Question: I was wondering whether this "effect" is a known problem or it happens only to me:
<URL>
As you can see the blank space looks like a small gray dot. I'd really like to remove that, but after trying multiple things including changing colors, fonts etc., I didnt find any solution.
When there is no space (see 'h4' in my example above) there is no "dot".
I also made a picture in case you dont see the "gray dot" in the above example:

Edit: So it seems the problem is related to Firefox on Windows 7 (probably other versions too).
Edit 2: It is most probably a hardware-related problem, because it seems to only happen on computers with an ATI graphic card. I will keep you updated and so long mark BoltClock's answer.
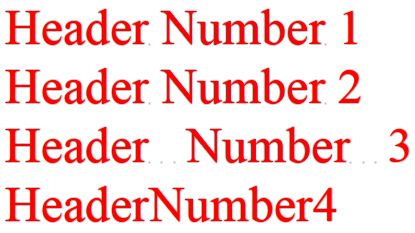
Answer: Confirmed on Firefox 8 on Windows 7. Doesn't affect Firefox 8 on my Mac, nor can I reproduce it on earlier versions of Firefox...
Since it isn't appearing on anything but Firefox 8 on Windows, you may wish to report this as a bug. Include a link to your jsFiddle demo, as well as your screenshot.
Start here: <URL>